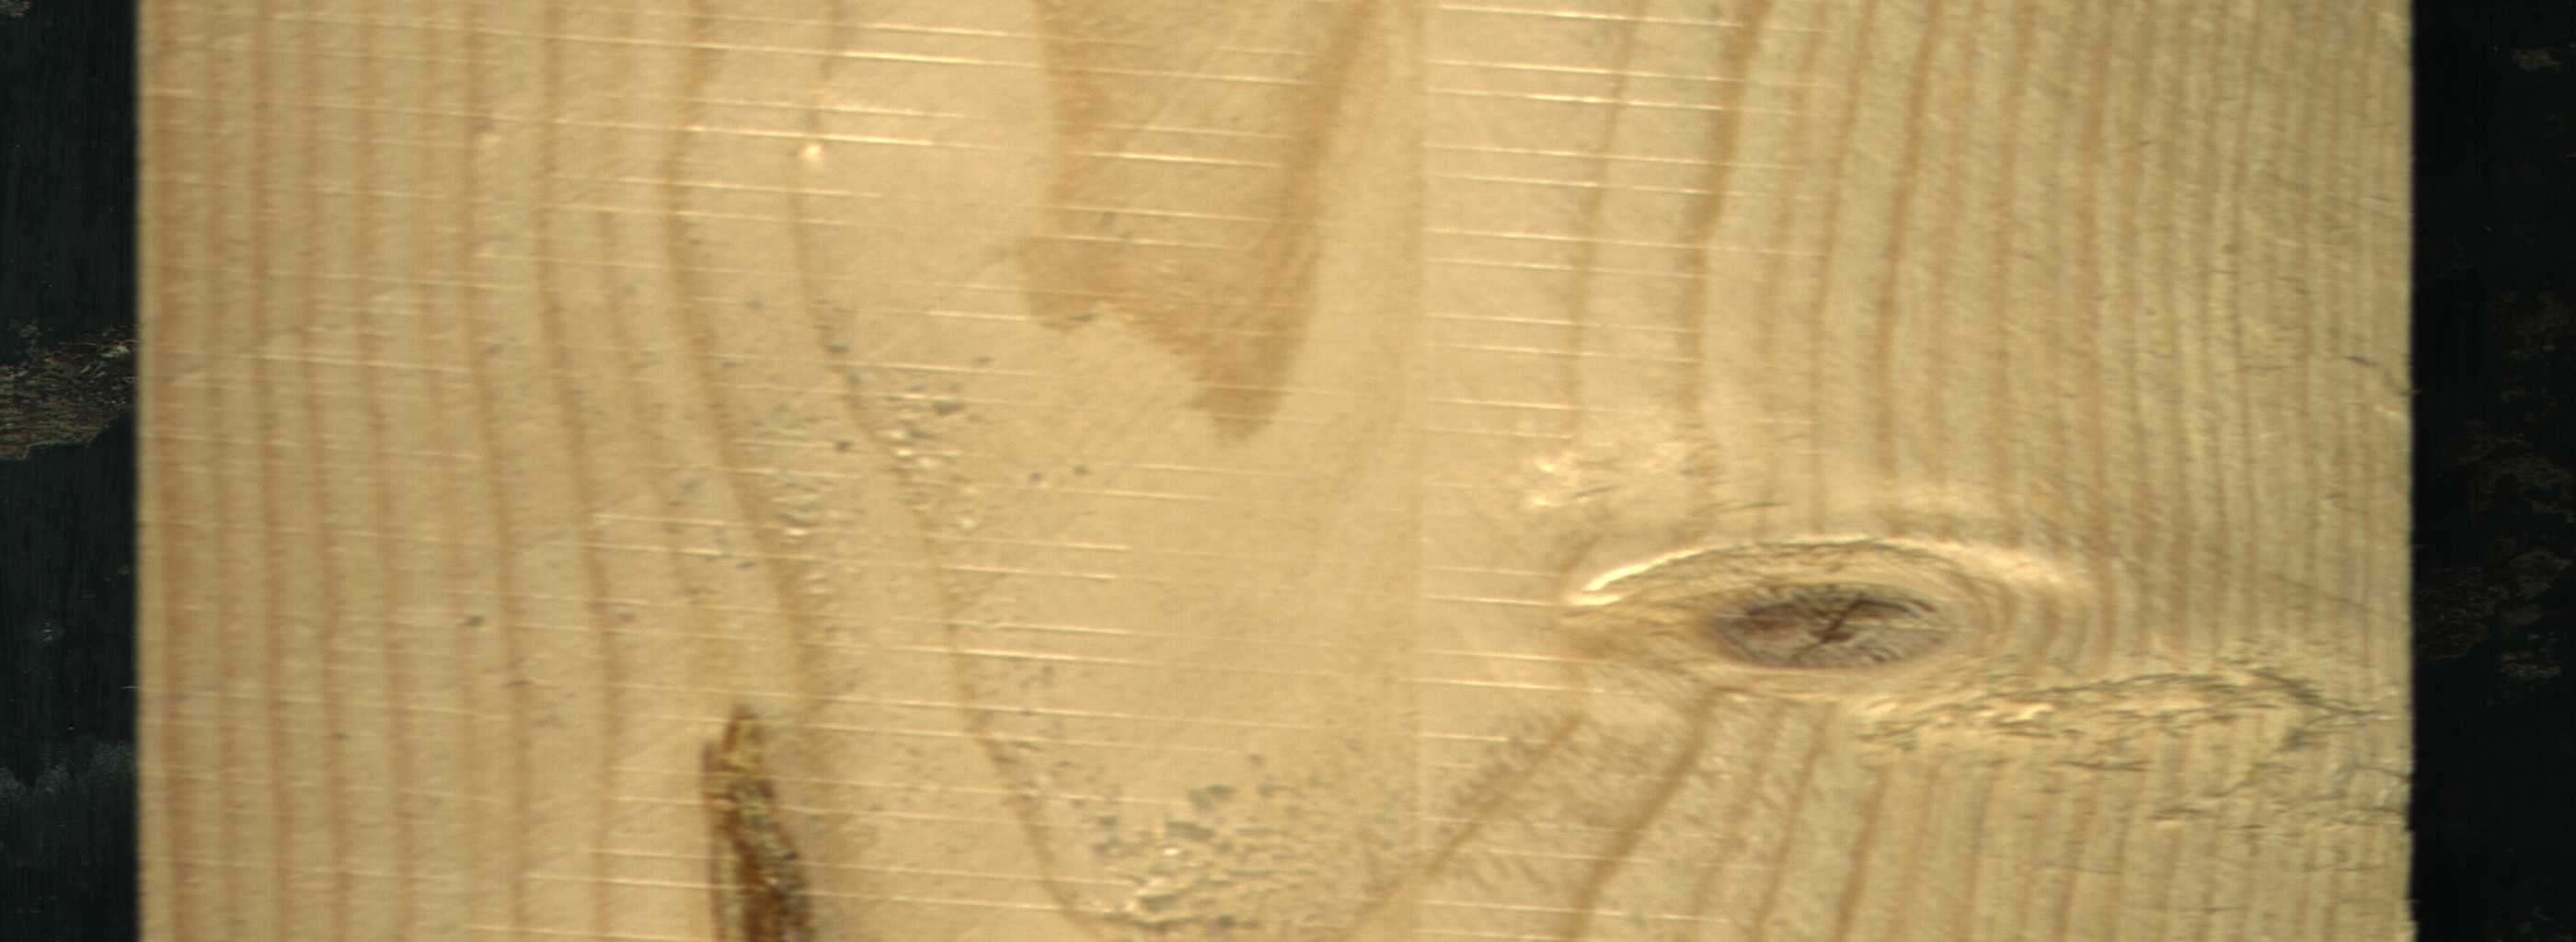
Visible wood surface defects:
resin
Live_Knot